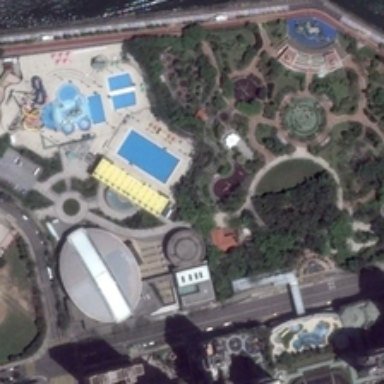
Many green trees and some buildings are in a park near a river .